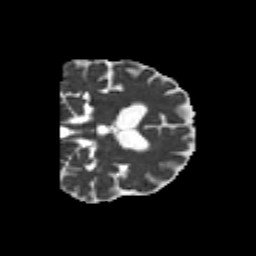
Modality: MD
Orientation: coronal
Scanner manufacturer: siemens
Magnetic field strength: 3 T
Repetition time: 6.8 s
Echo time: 0.093 s